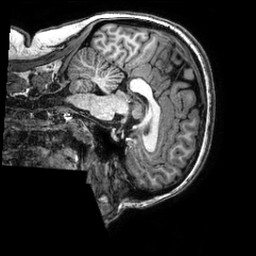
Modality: T1w
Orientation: sagittal
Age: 20
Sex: female
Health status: healthy